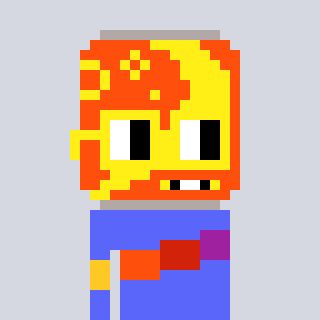
a pixel art character with square yellow glasses, a pop-shaped head and a purple-colored body on a cool background